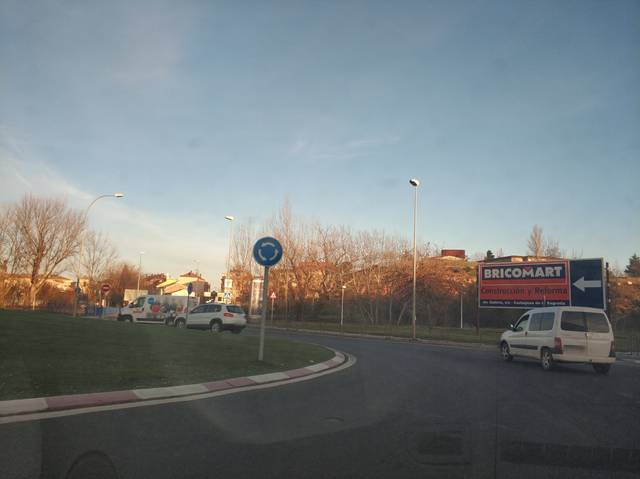
Region: Spain
Coordinates: 40.955, -5.676